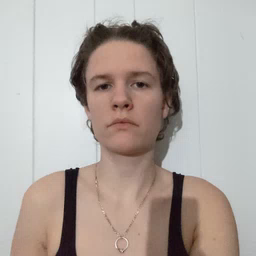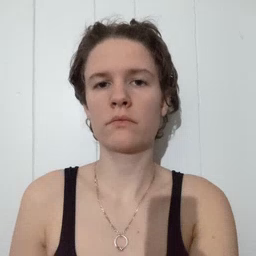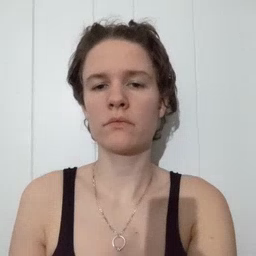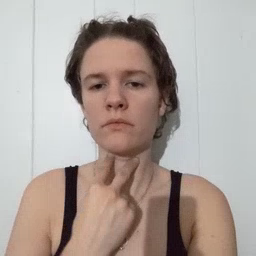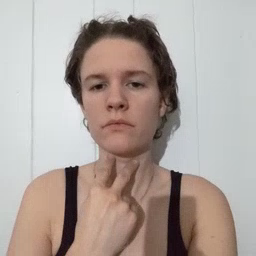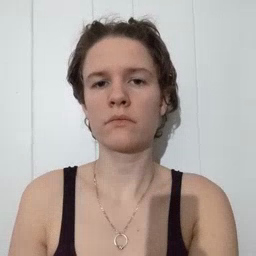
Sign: stuck